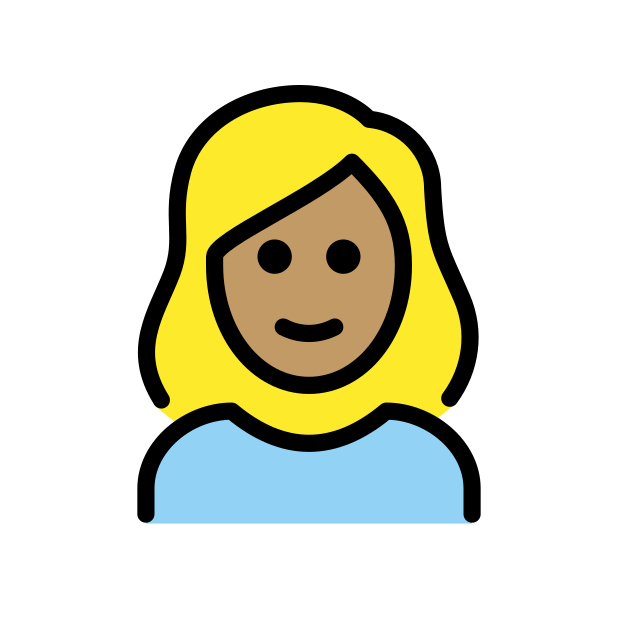
woman: medium skin tone, blond hair